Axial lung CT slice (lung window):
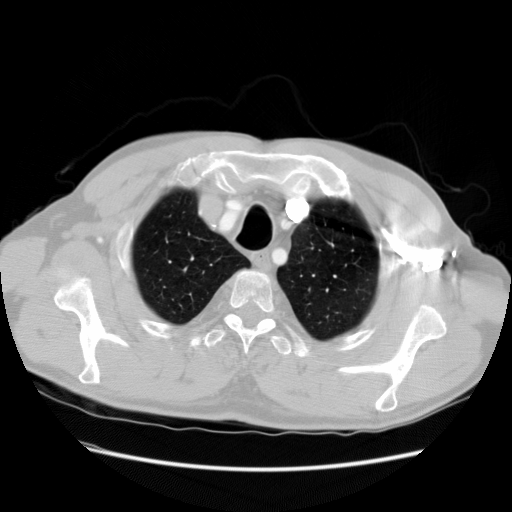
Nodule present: no